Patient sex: F
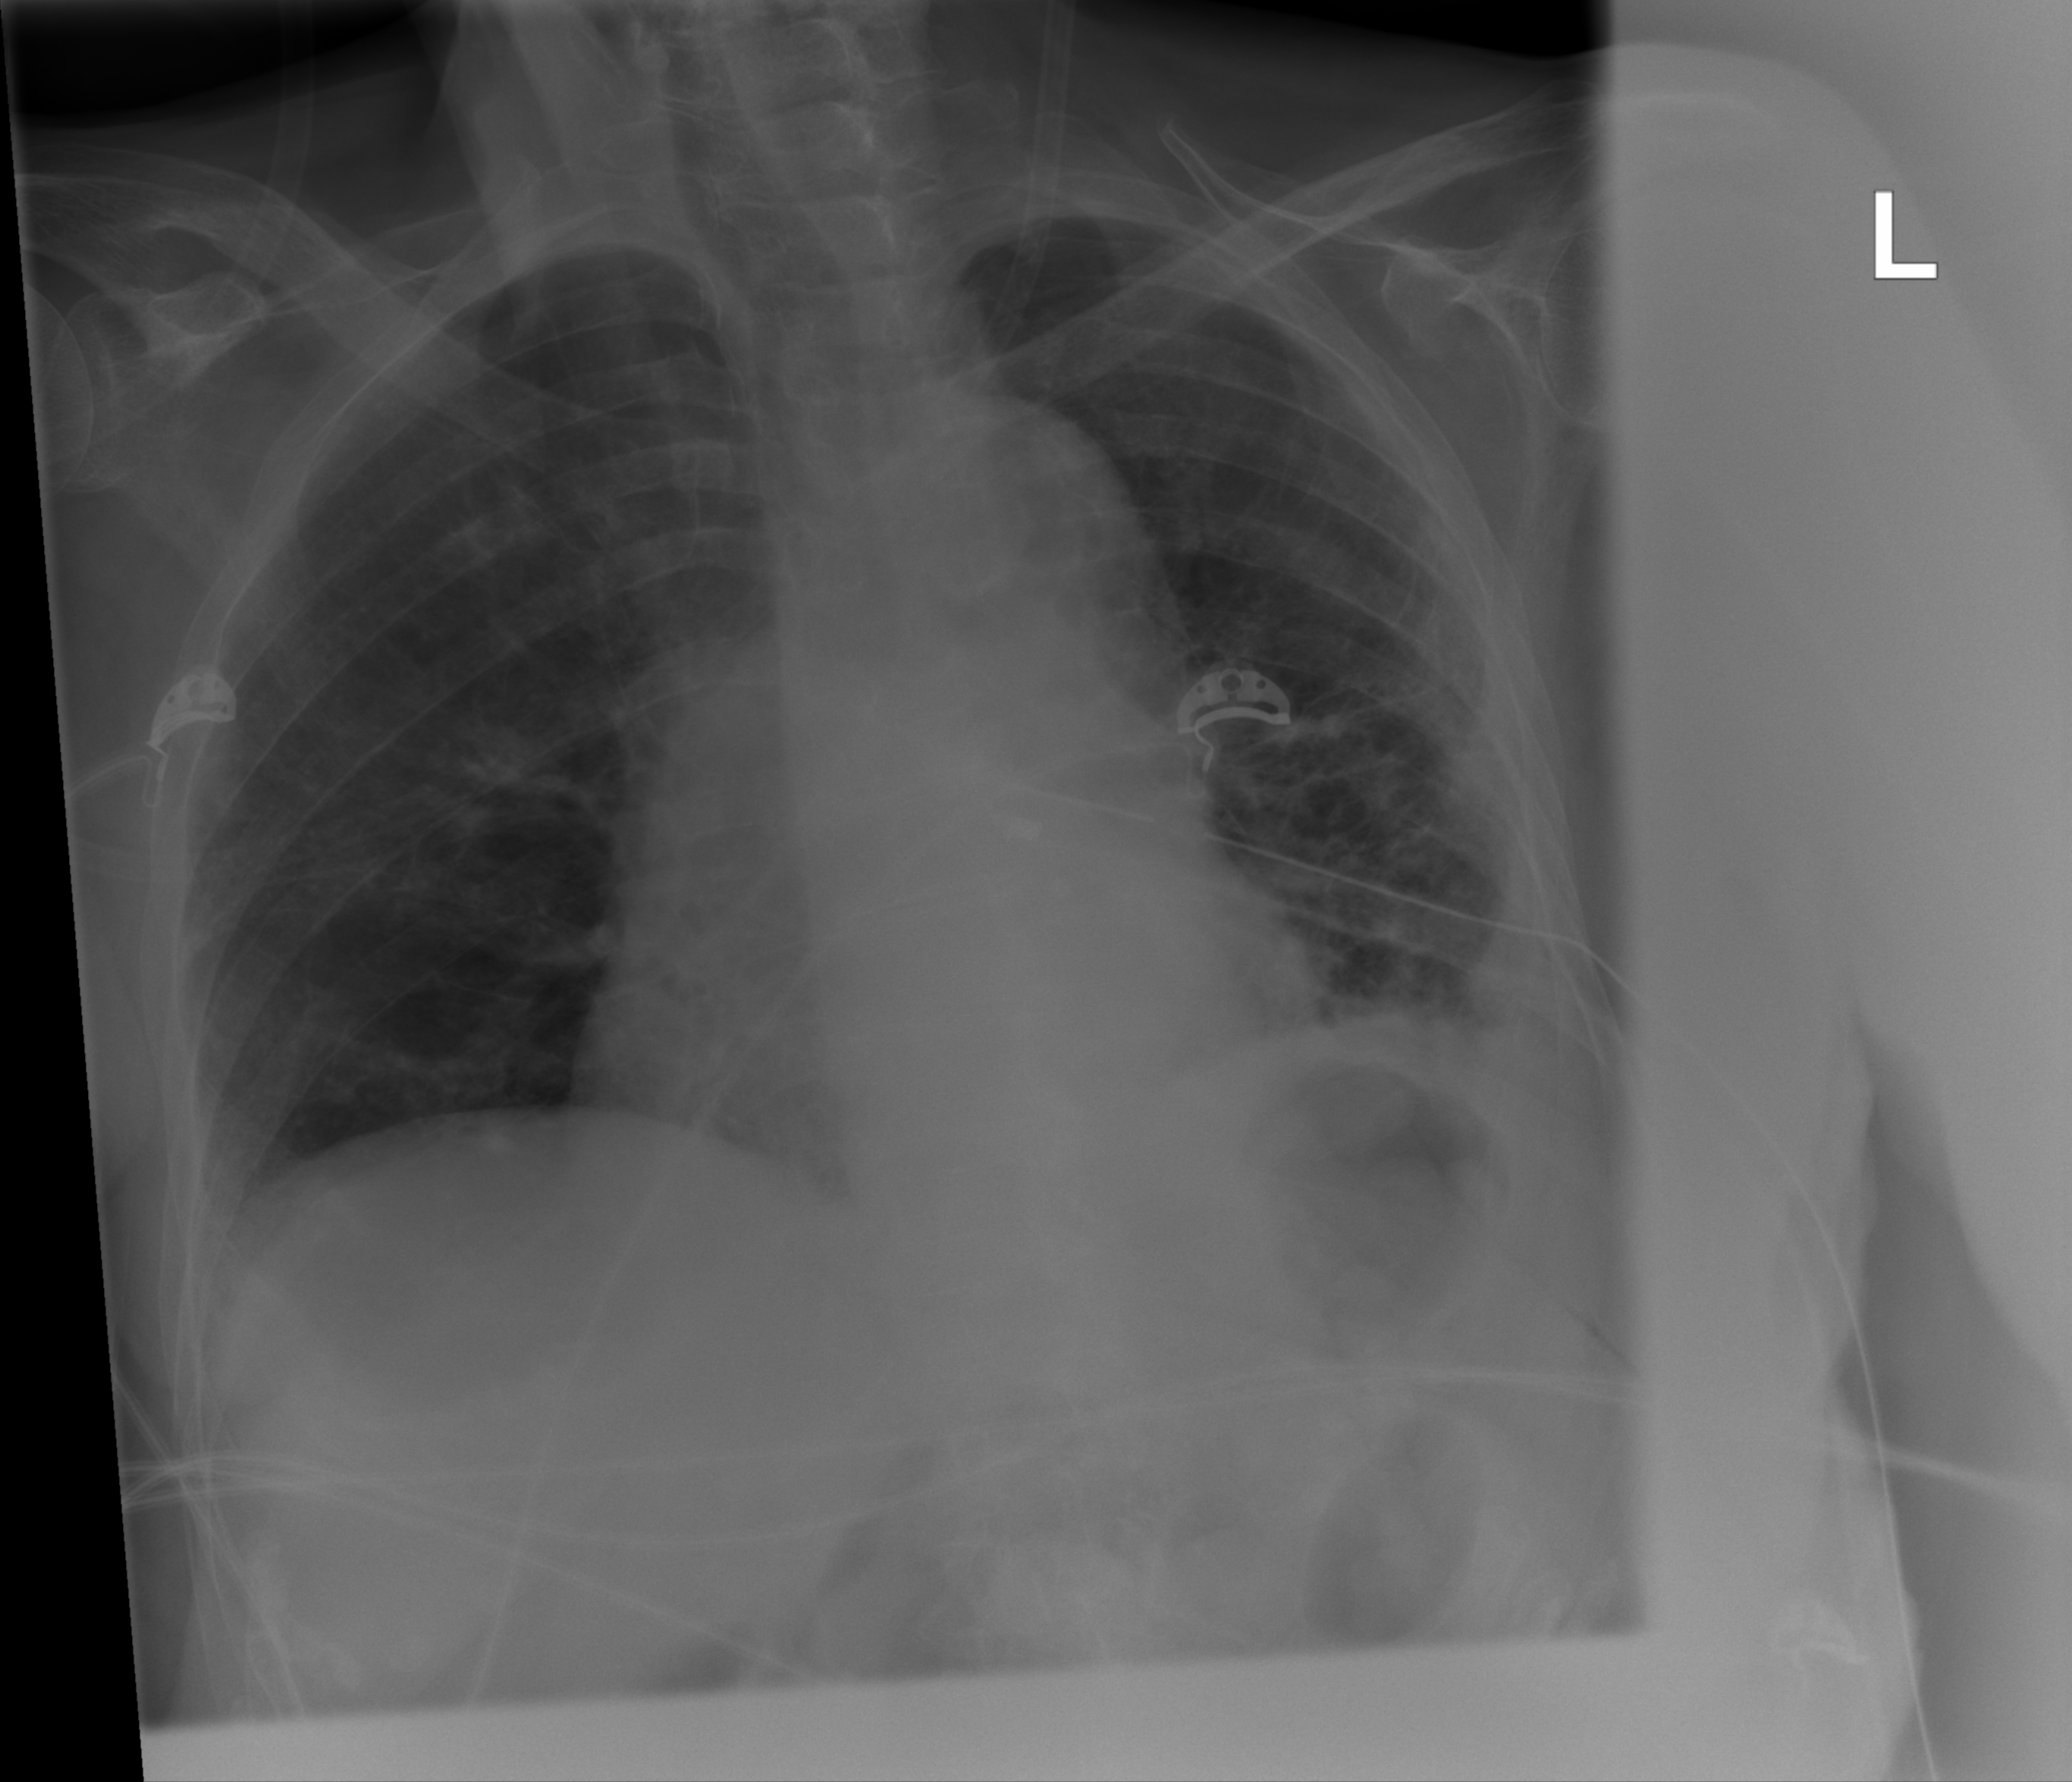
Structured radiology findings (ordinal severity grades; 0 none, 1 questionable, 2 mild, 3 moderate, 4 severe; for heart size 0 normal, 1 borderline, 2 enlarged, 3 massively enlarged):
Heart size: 2
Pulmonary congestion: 2
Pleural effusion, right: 0
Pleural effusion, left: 2
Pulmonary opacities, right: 0
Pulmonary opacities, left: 2
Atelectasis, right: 0
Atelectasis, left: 2